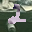
Label: 2